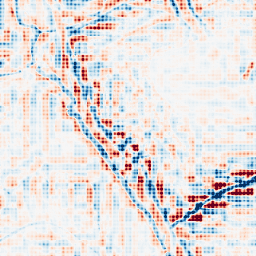
Category: wavelet
Decomposition family: wavelet_reverse_biorthogonal
Decomposition parameters: wavelet: rbio3.5
level: 4
Upsampling method: sinc_blackman
Upsampling parameters: scale: 8
kernel_size: 8
Upsampling scale: 8